八年级 · 变换几何
下面四个图形分别是节能、节水、低碳和绿色食品标志,

在这四个标志中, 是轴对称图形的是（）
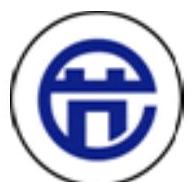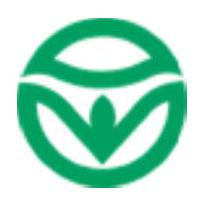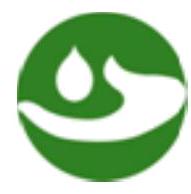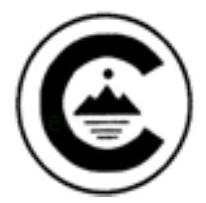

B.

C.

D.

答案: B